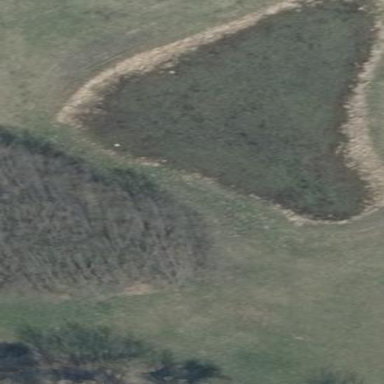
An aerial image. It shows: Serene pond surrounded by nature.